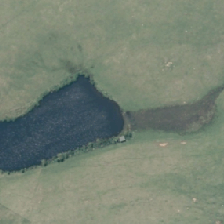
Land cover: lake_pond